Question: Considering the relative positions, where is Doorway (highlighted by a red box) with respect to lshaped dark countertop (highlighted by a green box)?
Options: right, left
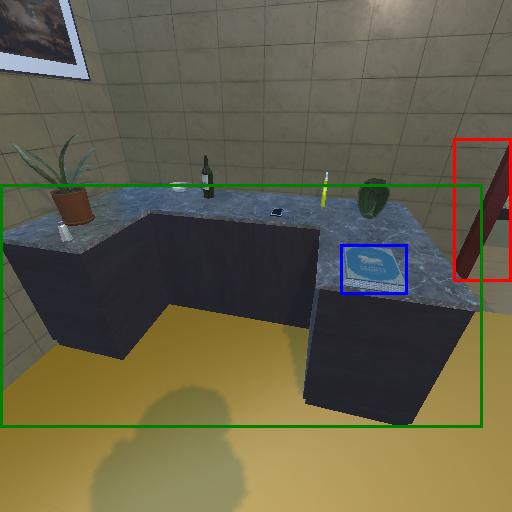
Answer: right